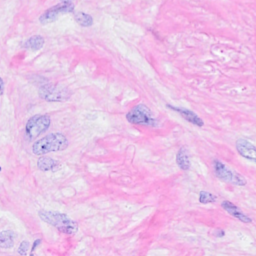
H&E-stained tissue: Breast